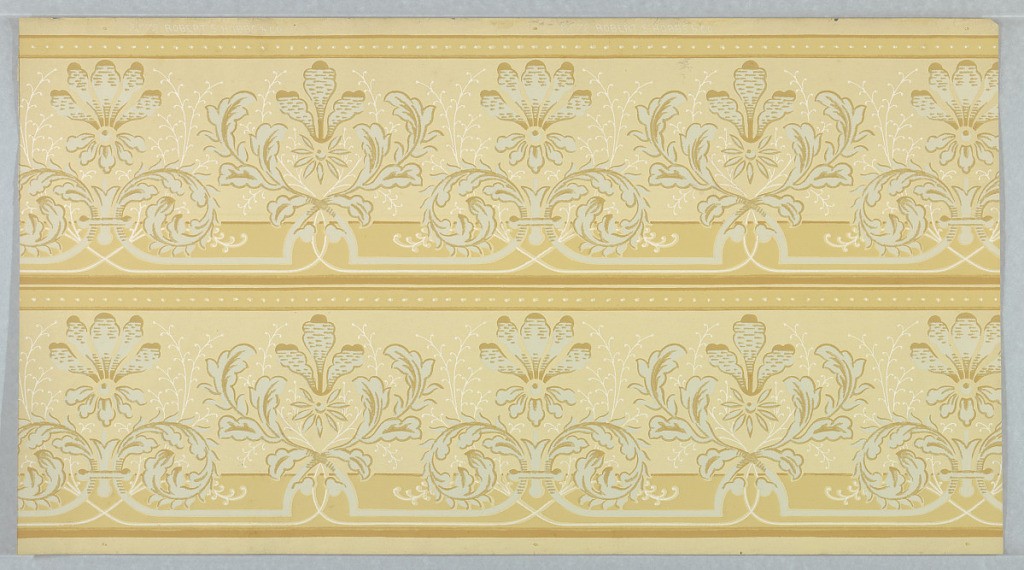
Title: Frieze
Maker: Robert S. Hobbs & Co., Brooklyn, New York
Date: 1905–1915
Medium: Machine-printed paper
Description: On tan ground, gray vines and white rinceaux in scrolls. Printed two borders across the width.